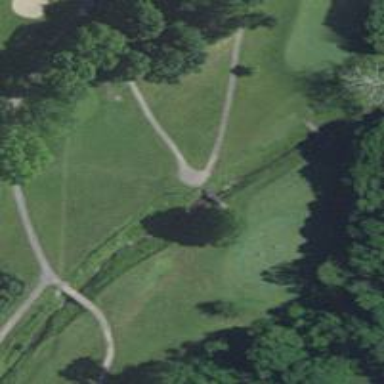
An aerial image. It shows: Pathway for golfing.